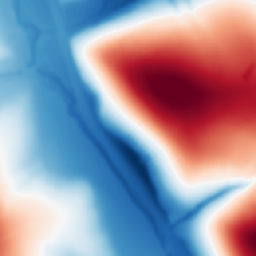
Category: multiscale
Decomposition family: dog
Decomposition parameters: sigma_low: 2
sigma_high: 100
Upsampling method: area
Upsampling parameters: scale: 4
Upsampling scale: 4